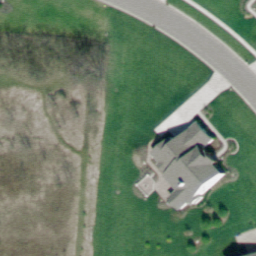
Label: residential